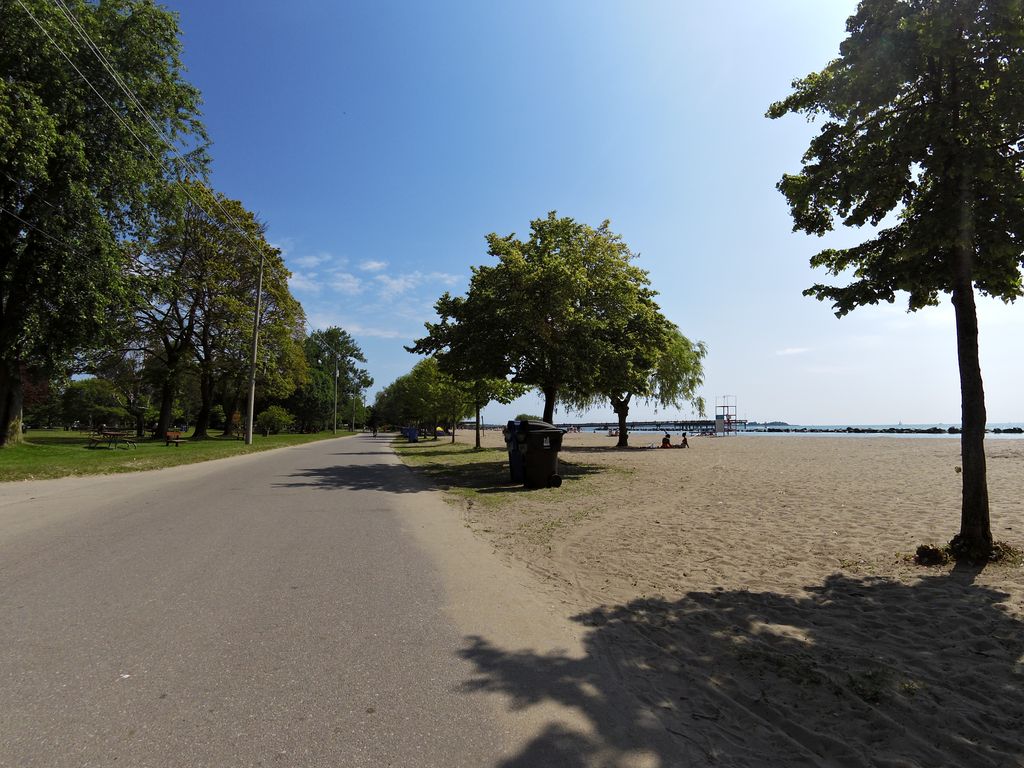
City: toronto